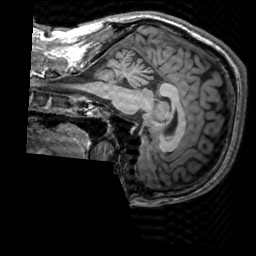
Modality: T1w
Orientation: sagittal
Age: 38
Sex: male
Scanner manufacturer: siemens
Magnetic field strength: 3 T
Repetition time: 2.3 s
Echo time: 0.00303 s